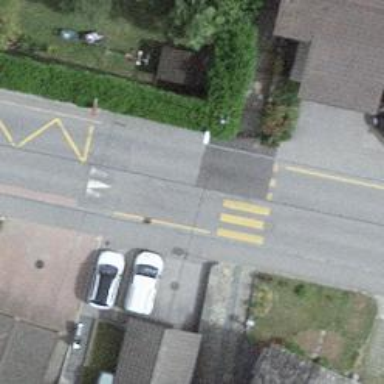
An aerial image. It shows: Zebra crossing on the road.